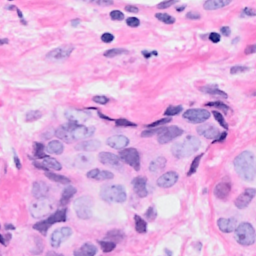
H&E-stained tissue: Breast